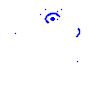
Particle: kaon